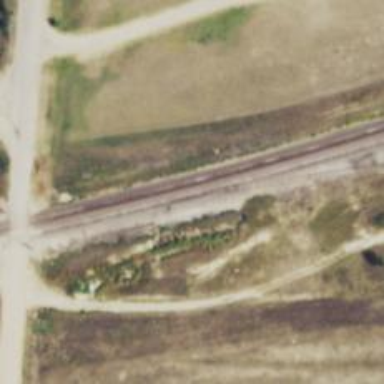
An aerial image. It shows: Railway siding for service.